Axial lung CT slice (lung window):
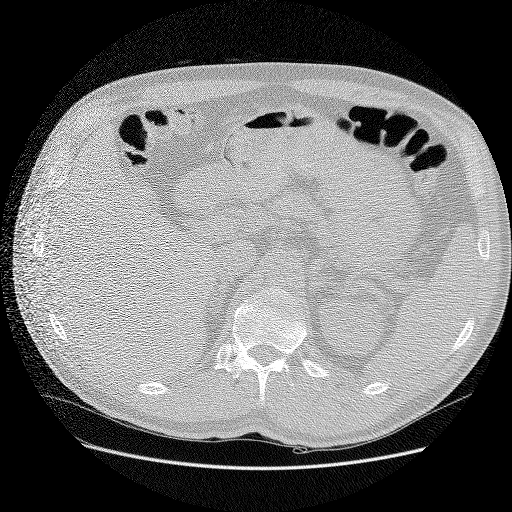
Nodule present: no